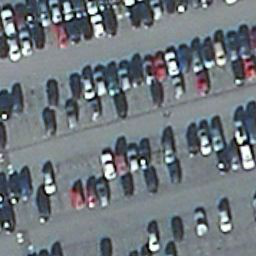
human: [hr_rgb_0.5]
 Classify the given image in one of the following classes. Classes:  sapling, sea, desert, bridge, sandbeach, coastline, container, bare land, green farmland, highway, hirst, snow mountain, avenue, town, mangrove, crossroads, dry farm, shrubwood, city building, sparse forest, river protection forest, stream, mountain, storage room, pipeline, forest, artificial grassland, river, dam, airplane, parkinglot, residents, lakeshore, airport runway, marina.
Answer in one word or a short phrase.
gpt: parkinglot